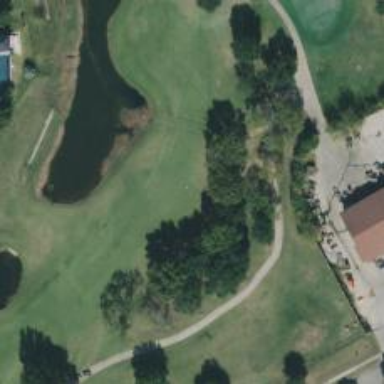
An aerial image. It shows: View of golf hole.